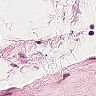
Metastatic tissue present: no